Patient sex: M
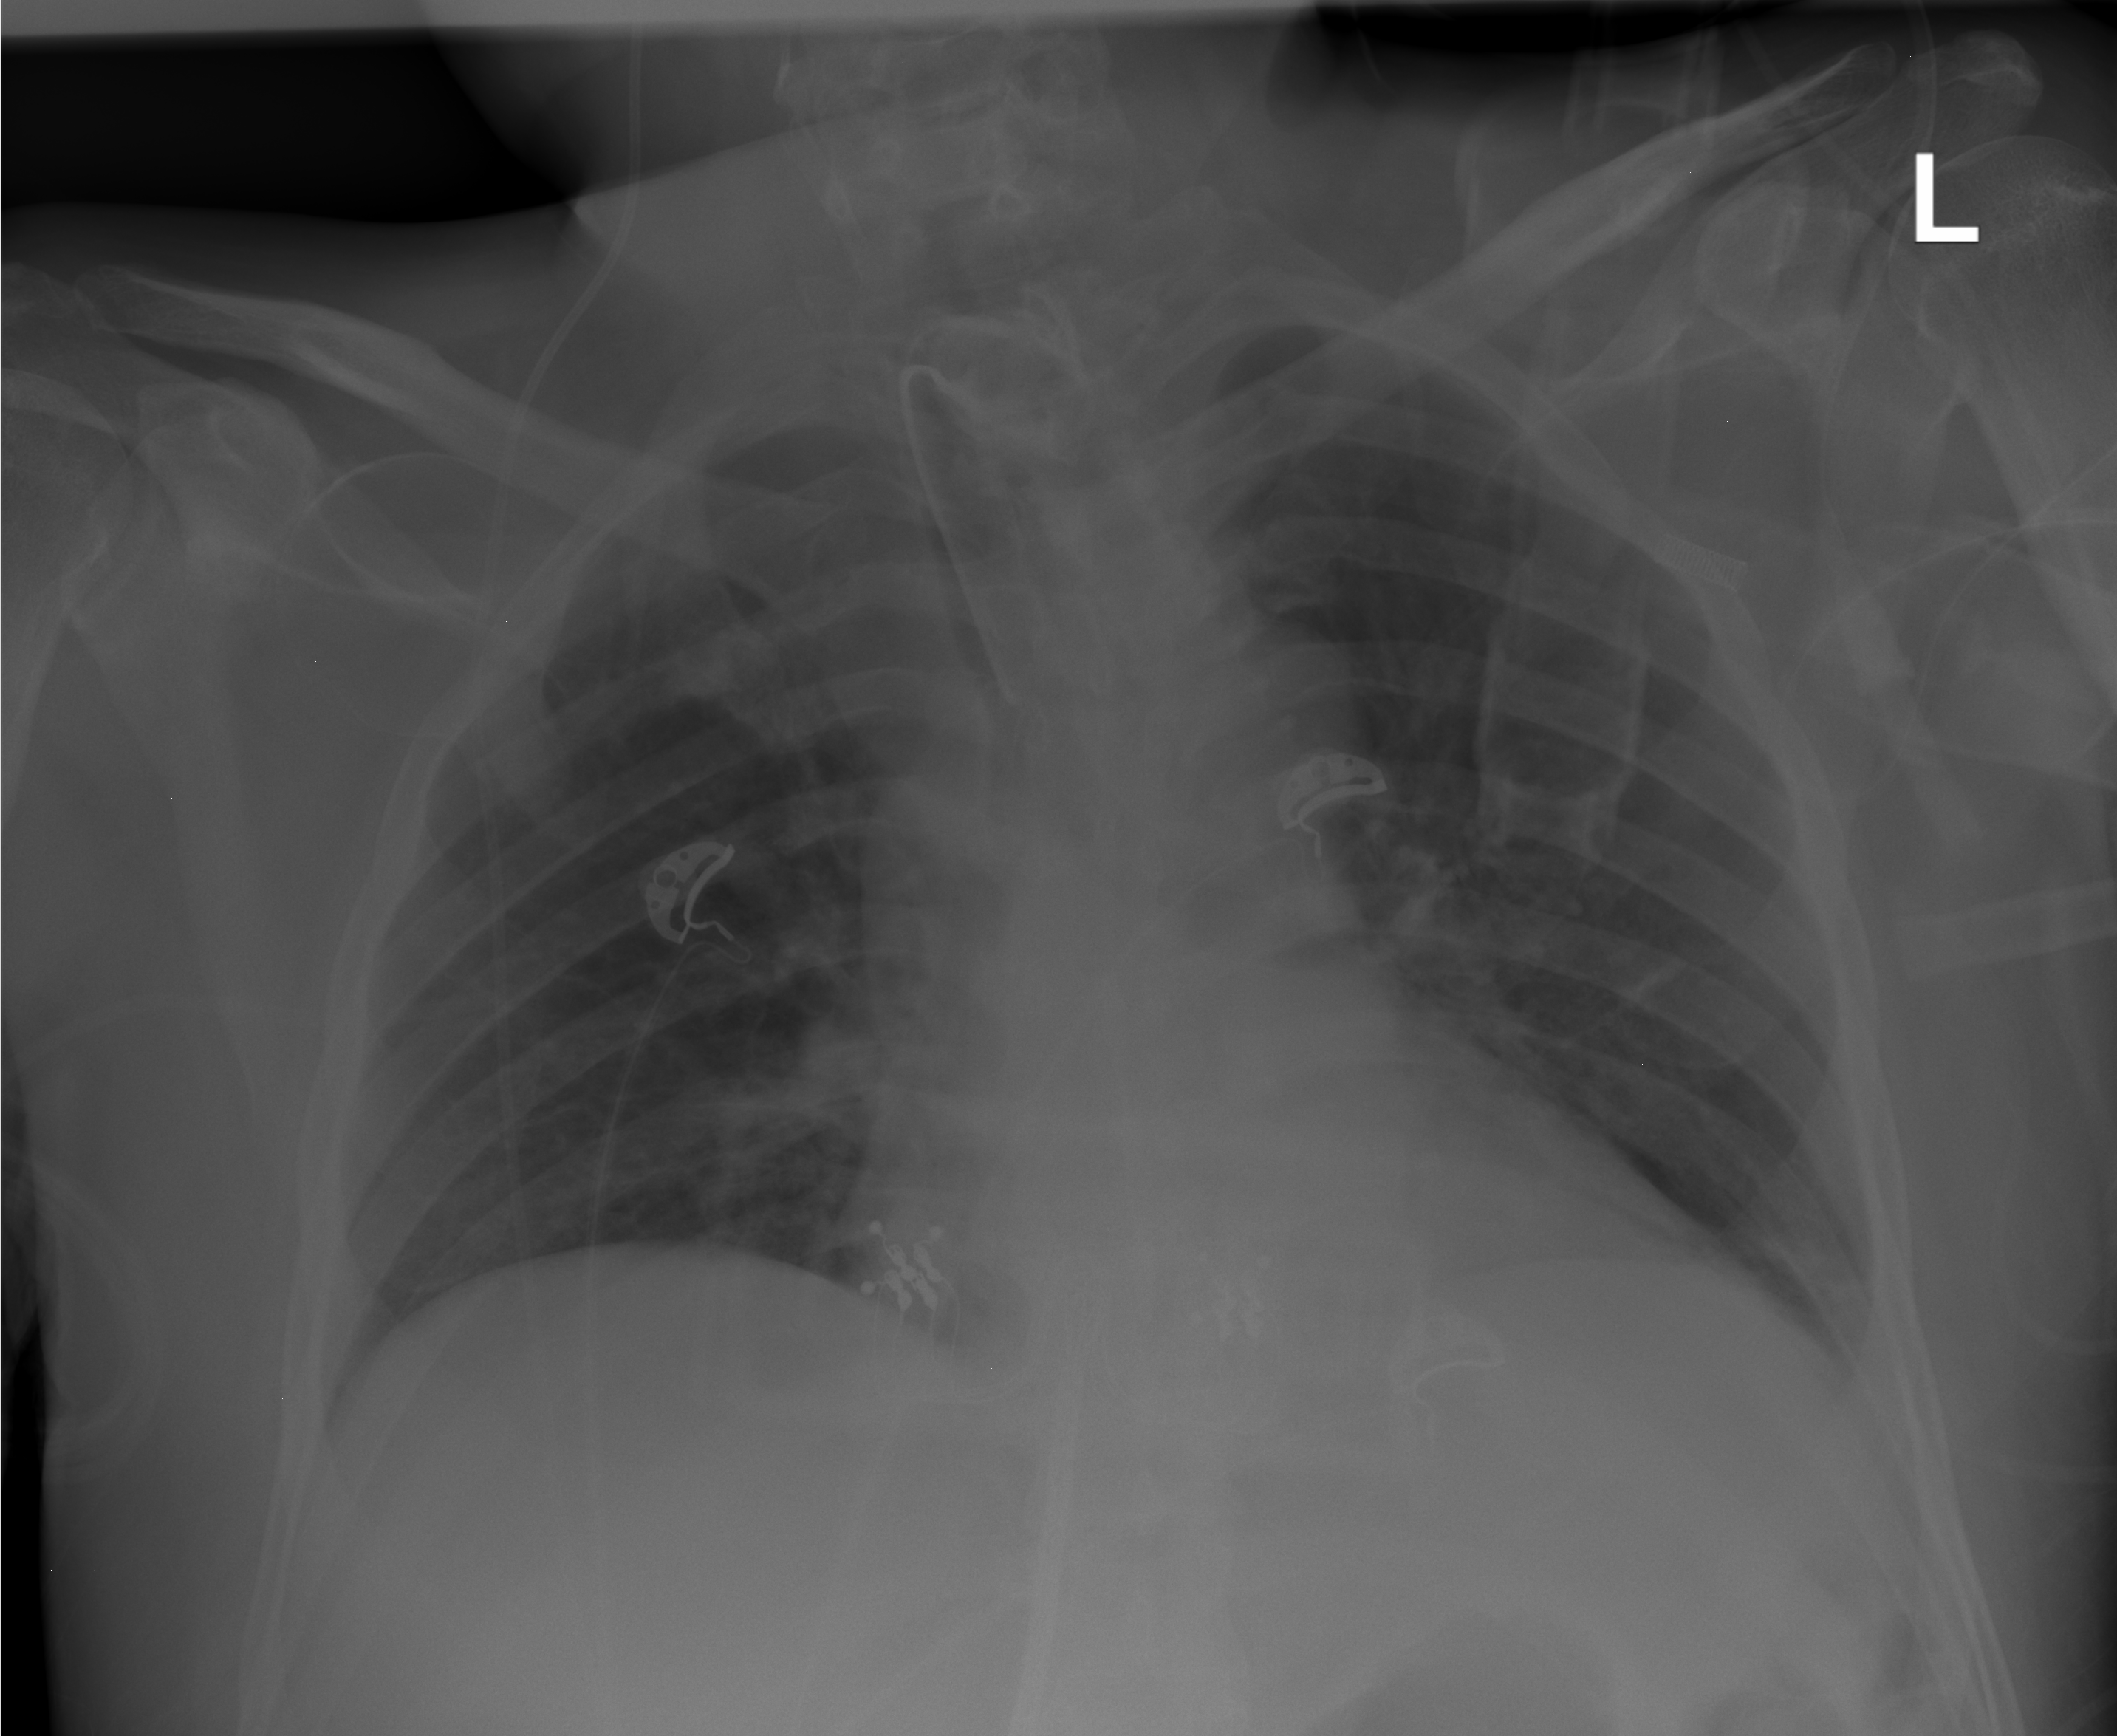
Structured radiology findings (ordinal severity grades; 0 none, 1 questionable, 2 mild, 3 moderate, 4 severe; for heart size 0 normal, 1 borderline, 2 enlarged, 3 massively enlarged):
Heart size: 2
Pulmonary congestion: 0
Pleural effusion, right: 0
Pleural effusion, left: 2
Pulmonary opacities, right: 0
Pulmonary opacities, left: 0
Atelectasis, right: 2
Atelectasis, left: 2